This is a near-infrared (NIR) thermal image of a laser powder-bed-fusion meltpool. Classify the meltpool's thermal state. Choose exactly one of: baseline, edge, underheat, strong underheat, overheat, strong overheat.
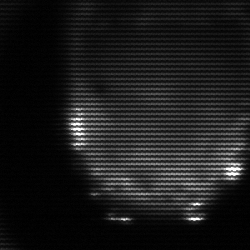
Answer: edge